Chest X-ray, PA view. Patient: 22 years old, sex F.
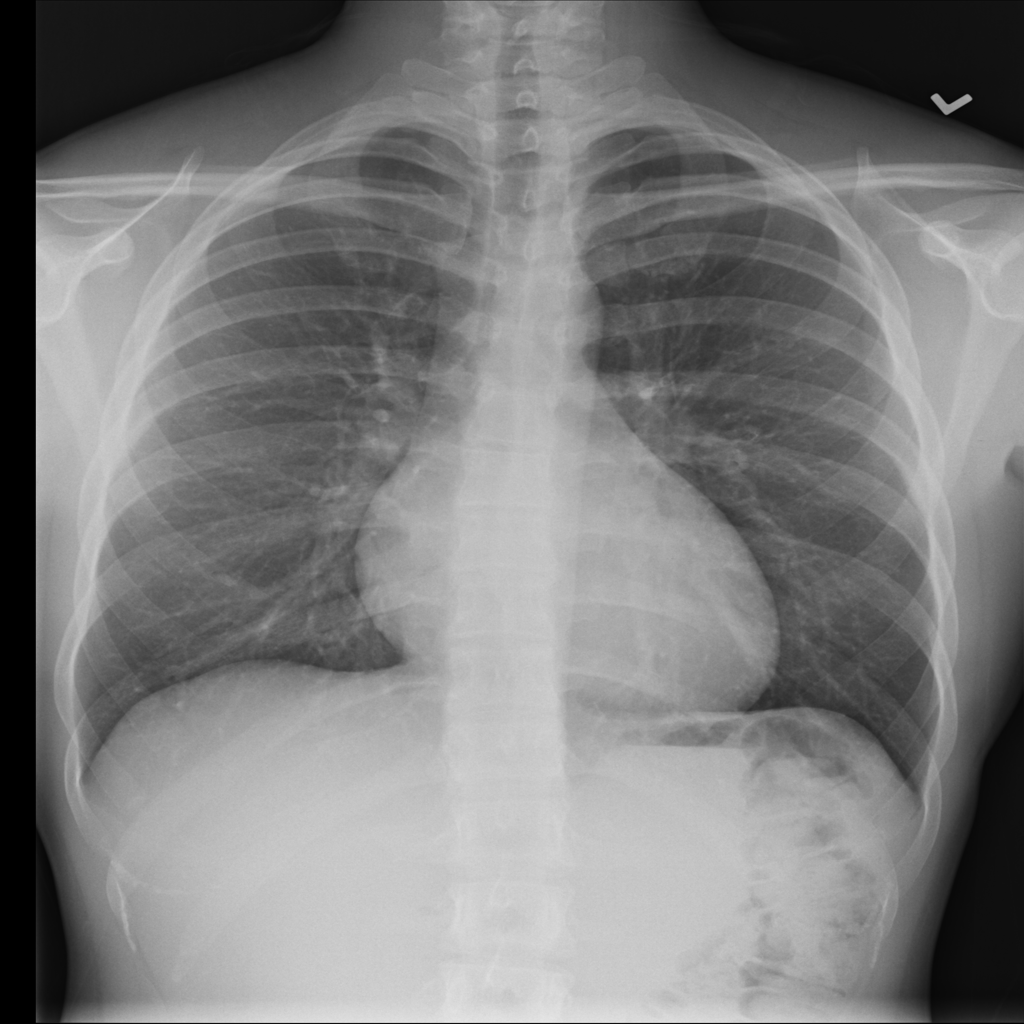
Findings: No Finding